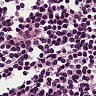
Metastatic tissue present: no